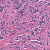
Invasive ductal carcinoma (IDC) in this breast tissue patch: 0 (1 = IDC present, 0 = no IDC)